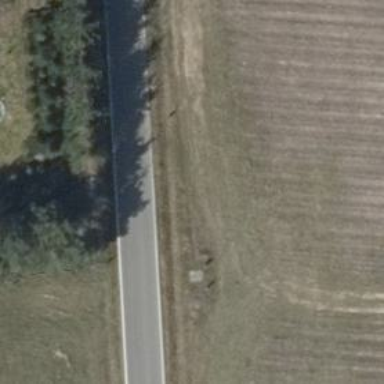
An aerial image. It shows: Asphalt road classified as tertiary.